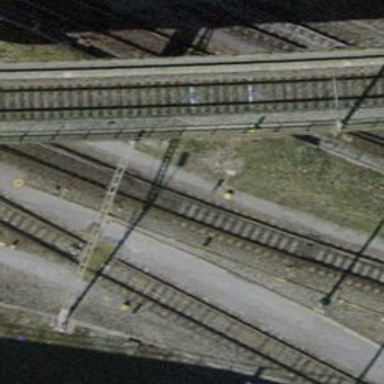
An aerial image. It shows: Railway yard with one track. The railway is electrified with contact line.